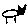
Label: cat